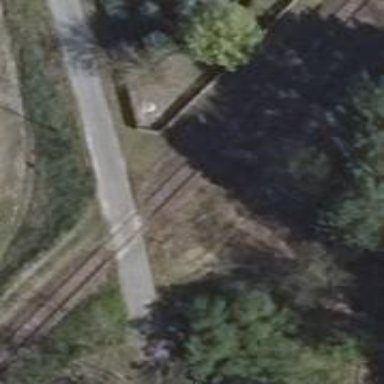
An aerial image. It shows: Level crossing along the railway.